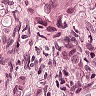
Metastatic tissue present: yes